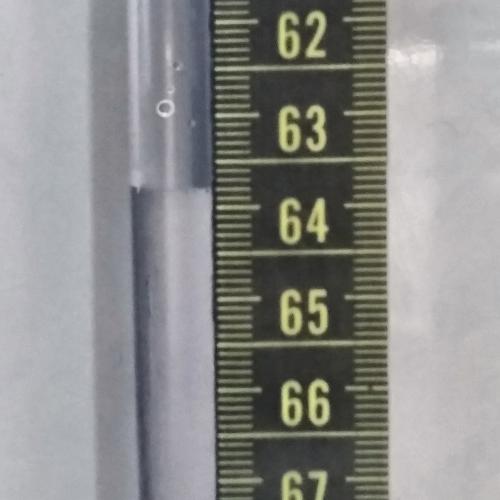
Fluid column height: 63.8 cm